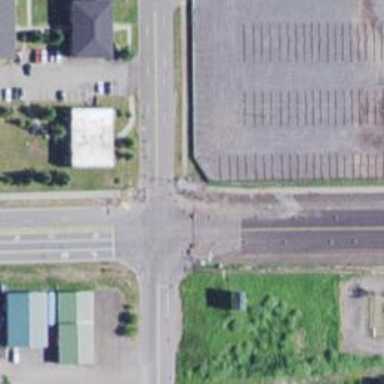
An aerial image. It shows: Secondary road with asphalt surface.